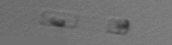
Label: Skeletonema